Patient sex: M
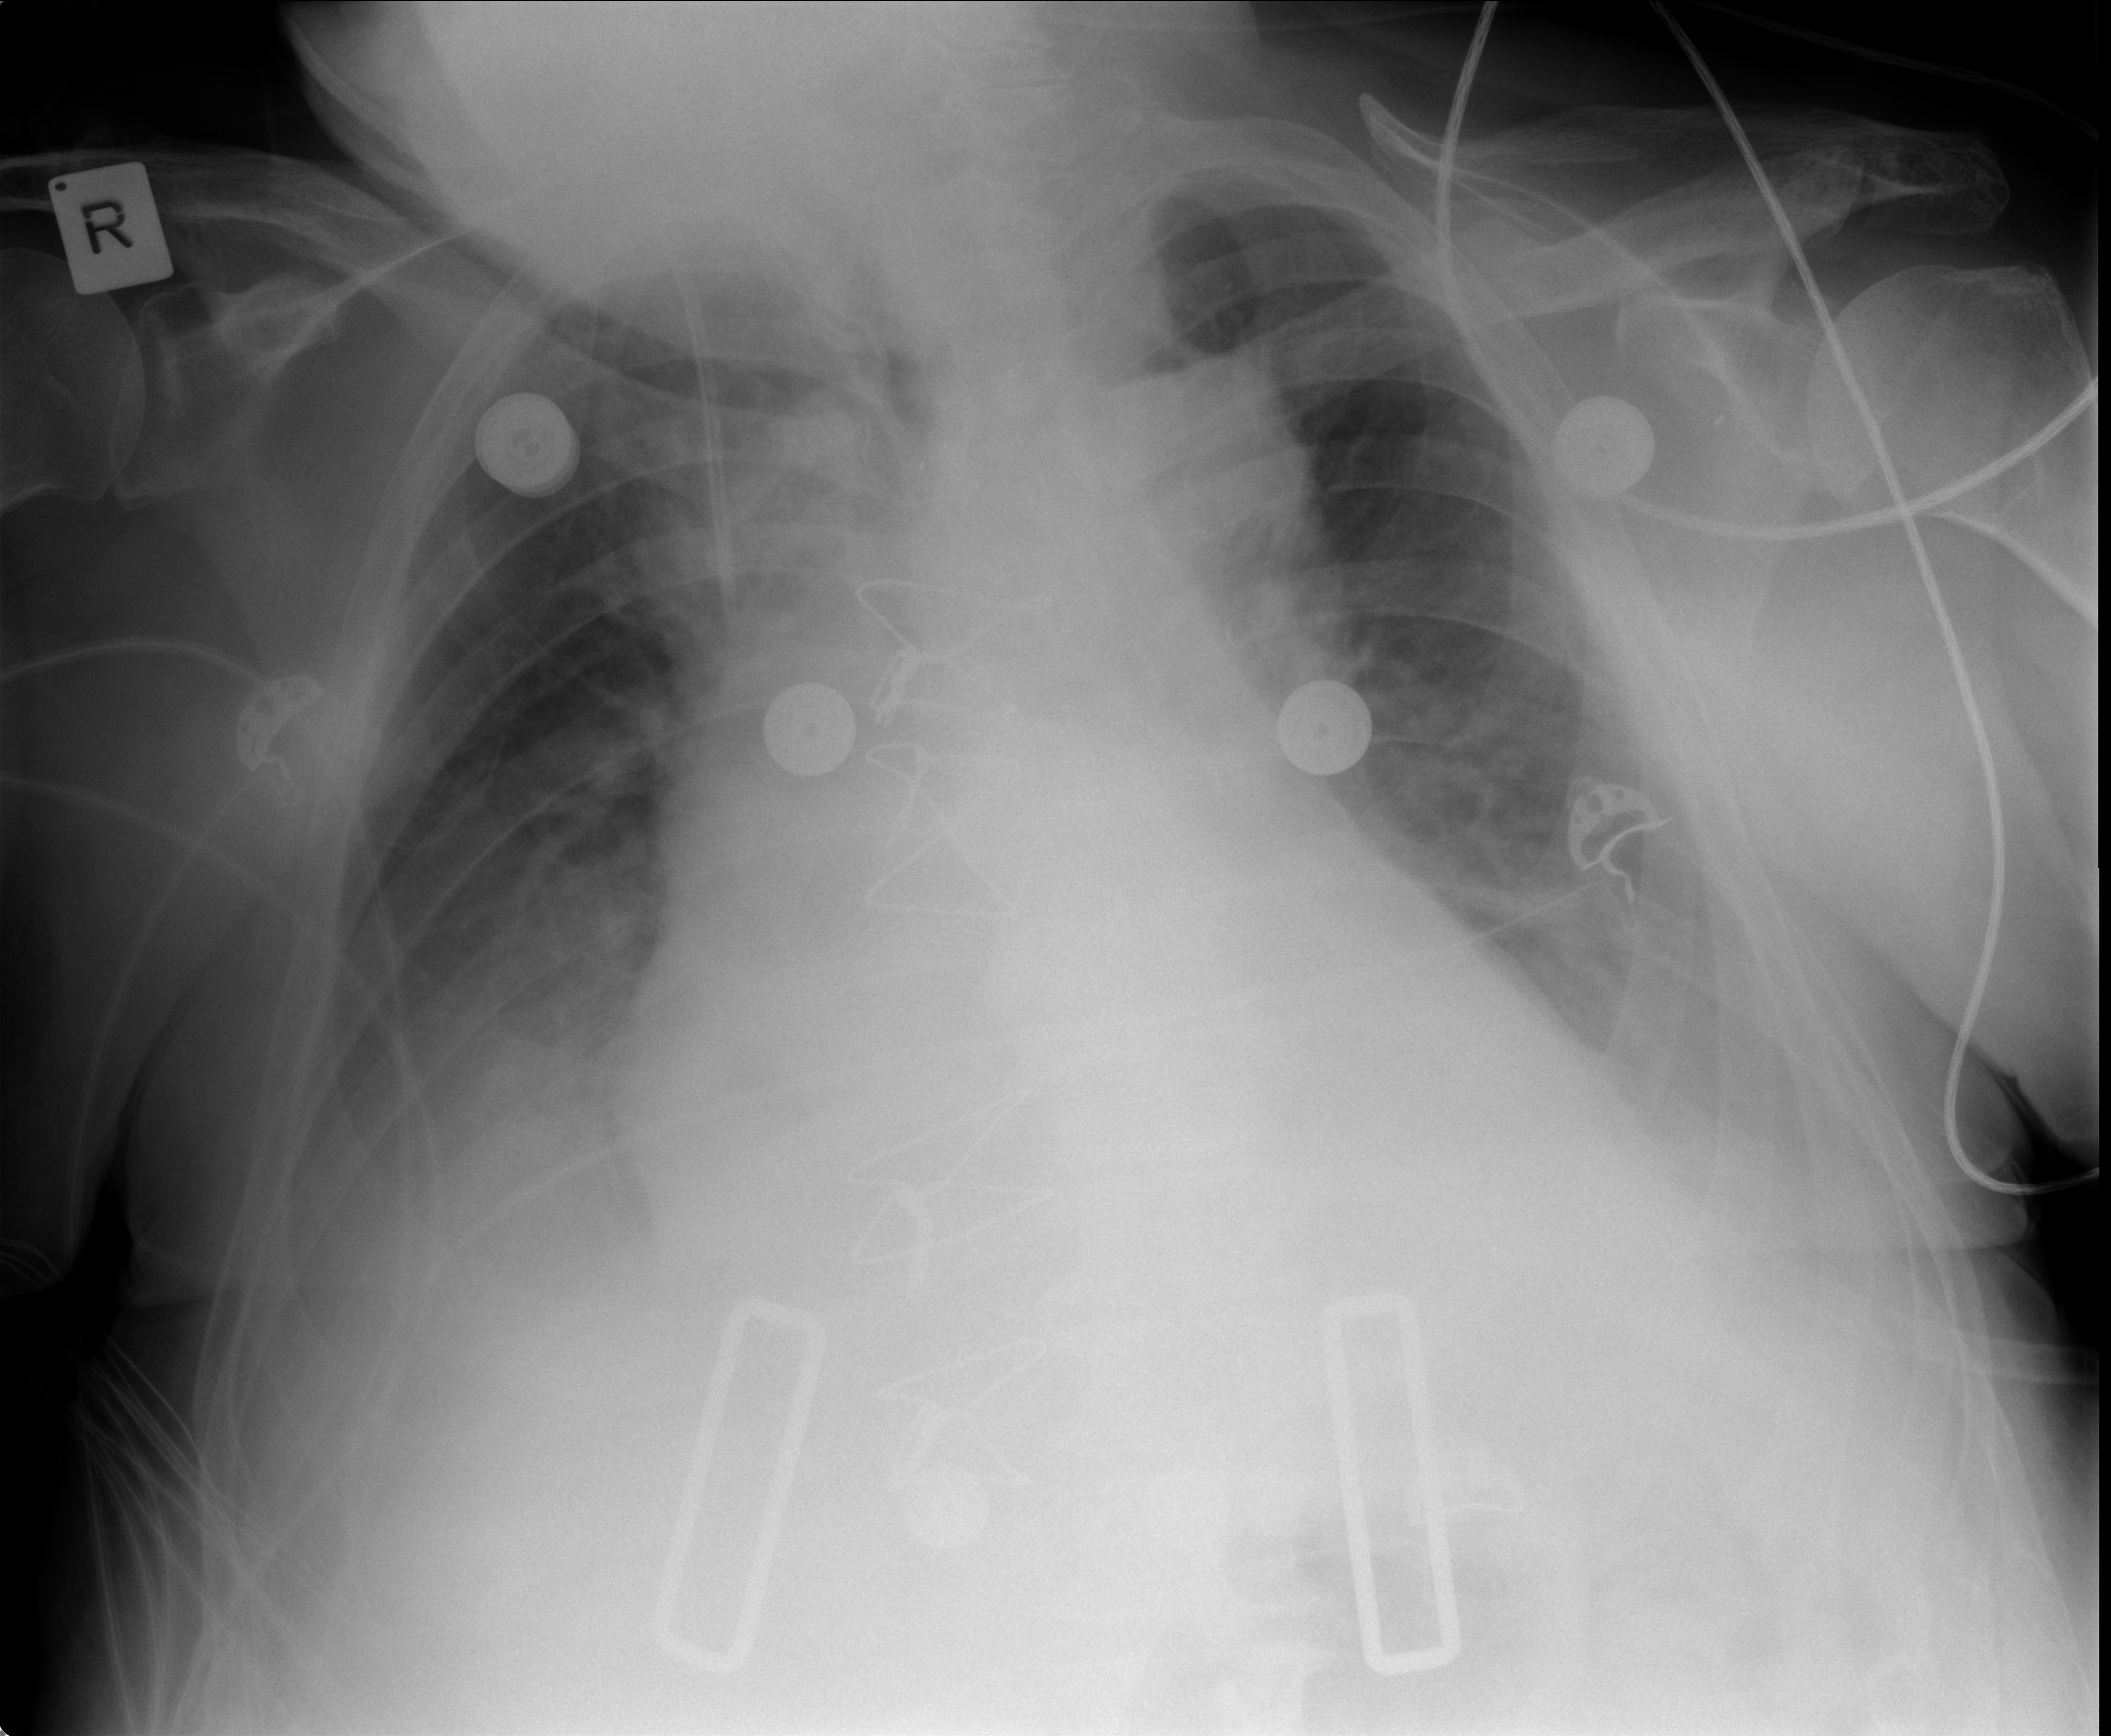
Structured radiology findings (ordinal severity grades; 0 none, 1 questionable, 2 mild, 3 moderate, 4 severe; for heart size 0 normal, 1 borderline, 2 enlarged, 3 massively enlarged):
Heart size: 2
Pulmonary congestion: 0
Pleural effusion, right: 2
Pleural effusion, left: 2
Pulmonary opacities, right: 0
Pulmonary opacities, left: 0
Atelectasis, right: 2
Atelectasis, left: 0